【题型】解答题　【知识点】向量　【难度】easy
如图，在 $ \triangle ABC $ 中，$ D $，$ F $ 分别是 $ BC $，$ AC $ 的中点，$ \overrightarrow{AE} = \frac{2}{3}\overrightarrow{AD} $，$ \overrightarrow{AB} = \vec{a} $，$ \overrightarrow{AC} = \vec{b} $.

(1) 用 $ \vec{a},\vec{b} $ 表示 $ \overrightarrow{AF} $，$ \overrightarrow{AD} $，$ \overrightarrow{AE} $；

(2) 求证：$ B $，$ E $，$ F $ 三点共线.
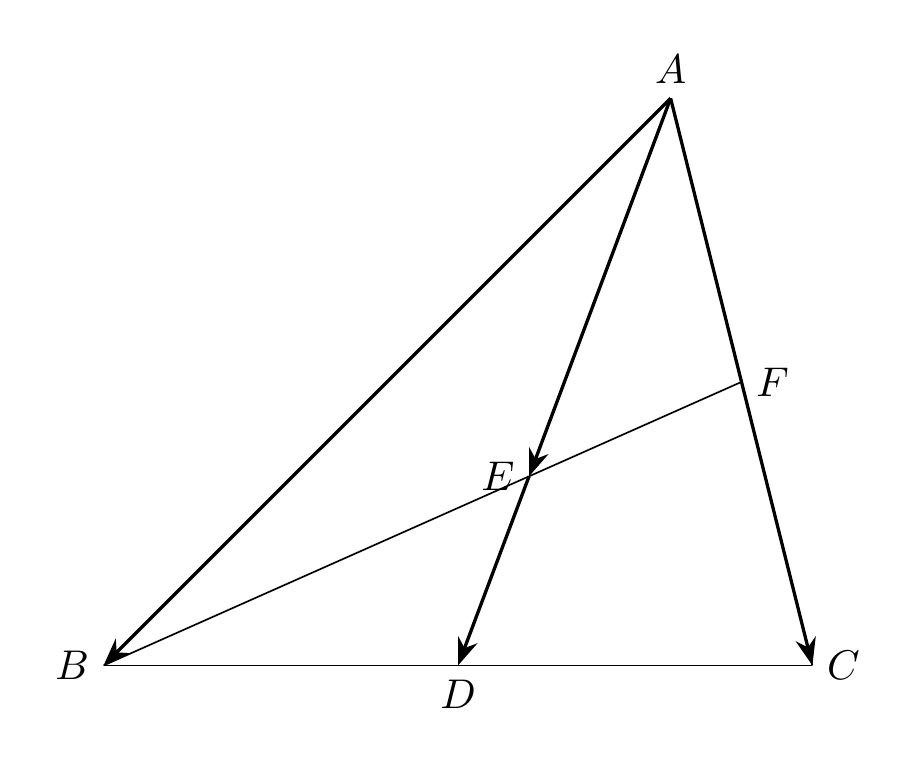
【解答】
【答案】(1) $ \frac{1}{2}\vec{b} $；$ \frac{1}{2}\vec{a} + \frac{1}{2}\vec{b} $；$ \frac{1}{3}\vec{a} + \frac{1}{3}\vec{b} $；

(2) 证明见解析.

【分析】(1) 根据给定条件，利用向量加法法则、数乘向量直接计算作答.

(2) 由 (1) 的信息，结合向量减法法则，再借助共线向量求解作答.

【详解】(1) 在 $ \triangle ABC $ 中，$ D $，$ F $ 分别是 $ BC $，$ AC $ 的中点，$ \overrightarrow{AB} = \vec{a} $，$ \overrightarrow{AC} = \vec{b} $，则 $ \overrightarrow{AF} = \frac{1}{2}\overrightarrow{AC} = \frac{1}{2}\vec{b} $，
$ \overrightarrow{AD} = \frac{1}{2}(\overrightarrow{AB} + \overrightarrow{AC}) = \frac{1}{2}\vec{a} + \frac{1}{2}\vec{b} $，$ \overrightarrow{AE} = \frac{2}{3}\overrightarrow{AD} = \frac{2}{3}\left( \frac{1}{2}\vec{a} + \frac{1}{2}\vec{b} \right) = \frac{1}{3}\vec{a} + \frac{1}{3}\vec{b} $，

所以，$ \overrightarrow{AF} = \frac{1}{2}\vec{b} $，$ \overrightarrow{AD} = \frac{1}{2}\vec{a} + \frac{1}{2}\vec{b} $，$ \overrightarrow{AE} = \frac{1}{3}\vec{a} + \frac{1}{3}\vec{b} $.

(2) 由 (1) 知，$ \overrightarrow{BE} = \overrightarrow{AE} - \overrightarrow{AB} = \frac{1}{3}\vec{a} + \frac{1}{3}\vec{b} - \vec{a} = -\frac{2}{3}\vec{a} + \frac{1}{3}\vec{b} $，$ \overrightarrow{BF} = \overrightarrow{AF} - \overrightarrow{AB} = -\vec{a} + \frac{1}{2}\vec{b} $，于是有 $ \overrightarrow{BE} = \frac{2}{3}\overrightarrow{BF} $，
所以 $ B $，$ E $，$ F $ 三点共线.